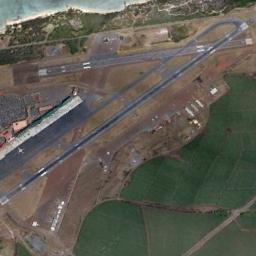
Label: airport